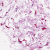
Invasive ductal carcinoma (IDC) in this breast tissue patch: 0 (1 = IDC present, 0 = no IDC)